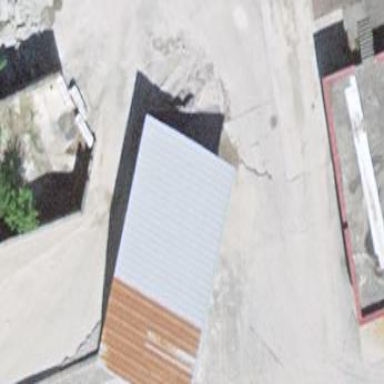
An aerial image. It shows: View of roof of building.